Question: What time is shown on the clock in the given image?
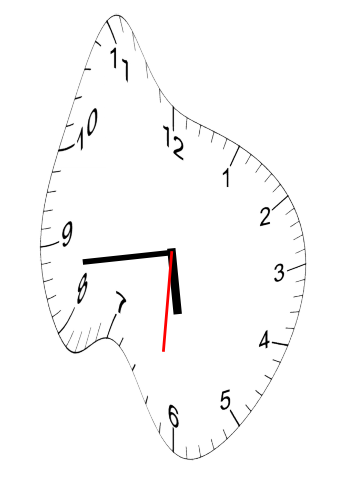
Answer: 05:43:31